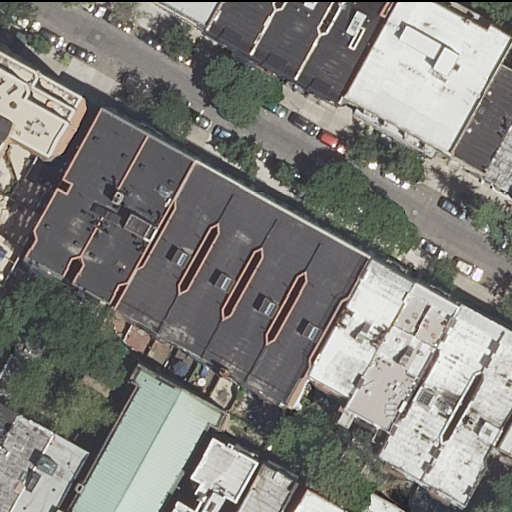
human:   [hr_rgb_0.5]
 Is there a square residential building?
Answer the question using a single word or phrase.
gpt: no

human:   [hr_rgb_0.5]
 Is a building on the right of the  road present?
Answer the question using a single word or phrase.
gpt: yes

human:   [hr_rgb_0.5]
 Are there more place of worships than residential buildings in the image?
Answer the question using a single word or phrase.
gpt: no

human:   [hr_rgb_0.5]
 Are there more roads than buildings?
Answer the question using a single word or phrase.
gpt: no

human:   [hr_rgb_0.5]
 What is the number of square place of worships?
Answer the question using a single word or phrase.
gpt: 0

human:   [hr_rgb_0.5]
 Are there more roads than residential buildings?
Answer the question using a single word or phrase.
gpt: no

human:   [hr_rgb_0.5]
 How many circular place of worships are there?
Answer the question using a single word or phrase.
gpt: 0

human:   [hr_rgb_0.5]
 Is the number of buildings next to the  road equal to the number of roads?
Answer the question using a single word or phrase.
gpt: no

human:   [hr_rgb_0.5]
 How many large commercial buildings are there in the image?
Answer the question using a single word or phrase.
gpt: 0

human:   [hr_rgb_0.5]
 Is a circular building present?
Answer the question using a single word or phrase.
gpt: no

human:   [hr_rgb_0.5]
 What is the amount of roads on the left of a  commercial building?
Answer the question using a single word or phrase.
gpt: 0

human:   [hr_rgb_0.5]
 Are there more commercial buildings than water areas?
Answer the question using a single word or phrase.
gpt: no

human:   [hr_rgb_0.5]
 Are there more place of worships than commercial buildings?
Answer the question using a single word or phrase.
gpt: yes

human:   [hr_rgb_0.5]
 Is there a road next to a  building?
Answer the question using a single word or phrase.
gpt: yes

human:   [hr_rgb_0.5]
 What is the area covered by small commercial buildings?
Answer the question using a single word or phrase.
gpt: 0m2

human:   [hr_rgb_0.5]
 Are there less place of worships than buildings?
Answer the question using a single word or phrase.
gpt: yes

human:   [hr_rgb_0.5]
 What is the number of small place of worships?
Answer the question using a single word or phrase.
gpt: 0

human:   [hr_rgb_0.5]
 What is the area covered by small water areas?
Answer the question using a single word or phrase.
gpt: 0m2

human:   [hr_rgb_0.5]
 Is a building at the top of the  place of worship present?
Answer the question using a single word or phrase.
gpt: yes

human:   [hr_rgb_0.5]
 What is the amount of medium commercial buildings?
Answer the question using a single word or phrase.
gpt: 0

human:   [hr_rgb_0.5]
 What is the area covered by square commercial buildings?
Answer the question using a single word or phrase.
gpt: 0m2

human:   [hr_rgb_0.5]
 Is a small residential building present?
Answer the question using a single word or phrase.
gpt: yes

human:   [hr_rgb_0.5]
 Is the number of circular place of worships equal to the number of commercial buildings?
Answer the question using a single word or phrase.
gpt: yes

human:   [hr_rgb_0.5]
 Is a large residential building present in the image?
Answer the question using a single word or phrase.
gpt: yes

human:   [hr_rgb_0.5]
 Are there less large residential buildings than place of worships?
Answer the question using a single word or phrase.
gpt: no

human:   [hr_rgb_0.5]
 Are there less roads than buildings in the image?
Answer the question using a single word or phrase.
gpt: yes

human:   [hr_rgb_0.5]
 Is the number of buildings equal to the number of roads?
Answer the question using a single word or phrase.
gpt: no

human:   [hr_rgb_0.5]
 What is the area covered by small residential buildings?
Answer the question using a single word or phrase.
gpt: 442m2

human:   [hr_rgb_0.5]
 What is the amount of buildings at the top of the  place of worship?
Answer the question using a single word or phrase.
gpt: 17

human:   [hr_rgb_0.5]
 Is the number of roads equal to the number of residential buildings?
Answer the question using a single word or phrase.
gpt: no

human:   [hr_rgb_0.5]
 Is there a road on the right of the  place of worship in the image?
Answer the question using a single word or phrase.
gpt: no

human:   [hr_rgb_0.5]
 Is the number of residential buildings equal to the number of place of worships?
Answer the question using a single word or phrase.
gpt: no

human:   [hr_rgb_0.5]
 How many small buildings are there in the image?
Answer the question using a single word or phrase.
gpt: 9

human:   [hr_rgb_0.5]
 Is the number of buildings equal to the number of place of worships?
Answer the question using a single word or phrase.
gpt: no

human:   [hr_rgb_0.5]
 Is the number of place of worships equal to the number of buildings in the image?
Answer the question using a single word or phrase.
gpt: no

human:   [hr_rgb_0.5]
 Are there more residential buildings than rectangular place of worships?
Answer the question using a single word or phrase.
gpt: yes